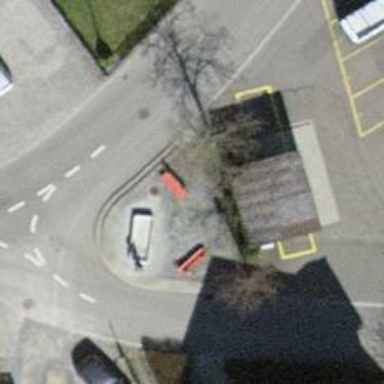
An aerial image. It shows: Red bench.